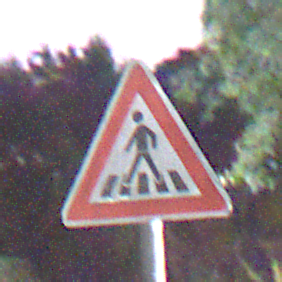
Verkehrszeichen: FussgaengerueberwegRechts
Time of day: Night
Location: Outdoor (Suburban)
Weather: PartlyCloudy
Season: NotSpecified
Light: Artificial